Here is the time-frequency representation (spectrogram) of a rolling-element bearing's vibration measurement. Based on the visible evidence, which condition applies: normal, inner_race, outer_race, ball?
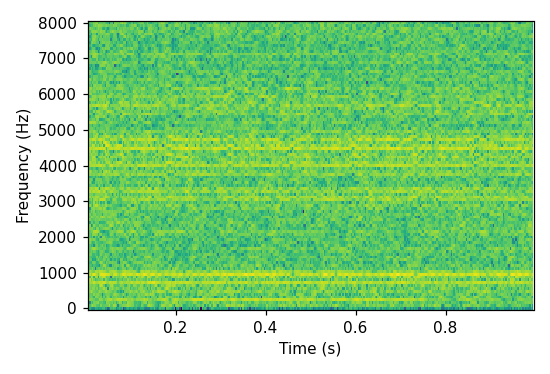
Answer: outer_race